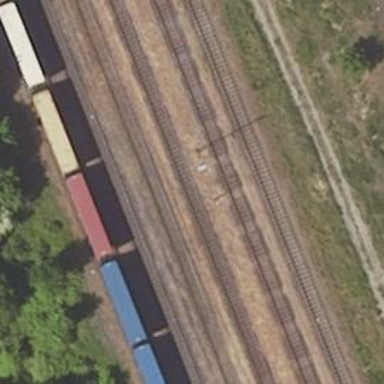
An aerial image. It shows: Railway yard.